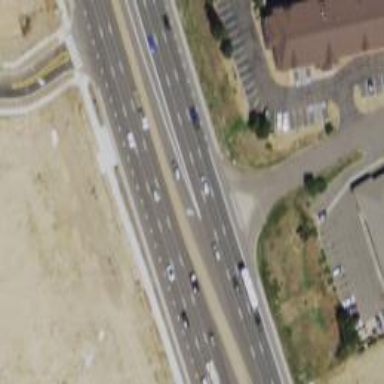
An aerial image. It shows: Trunk link highway.